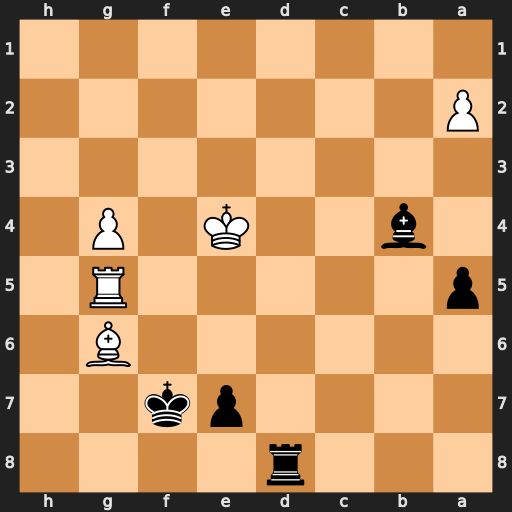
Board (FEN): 3r4/4pk2/6B1/p5R1/1b2K1P1/8/P7/8
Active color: b
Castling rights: -
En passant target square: -
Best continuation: Kf6 Rb5 Kxg6